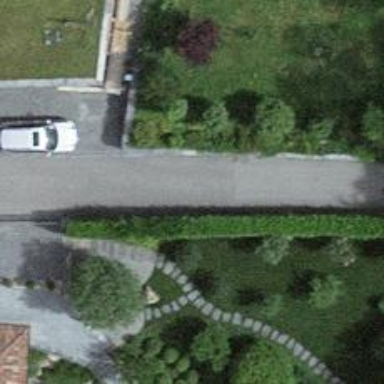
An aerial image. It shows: Residential road with asphalt surface and no sidewalks.